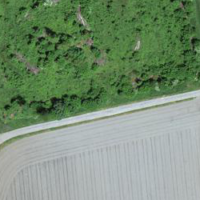
EUNIS habitat code: 52
Species observed at this site:
Cyperus esculentus